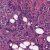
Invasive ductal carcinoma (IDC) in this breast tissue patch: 1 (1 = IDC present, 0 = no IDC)